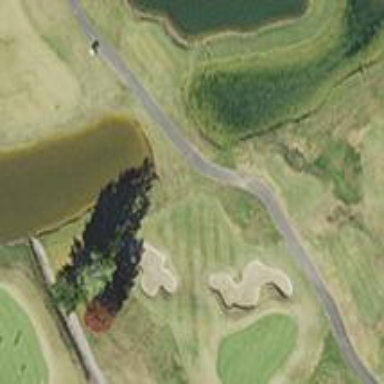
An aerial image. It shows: Footway that resembles golf path.